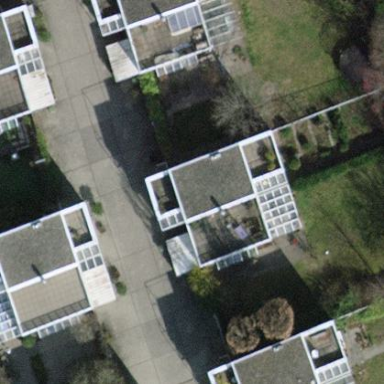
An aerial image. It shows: Balcony as part of building.